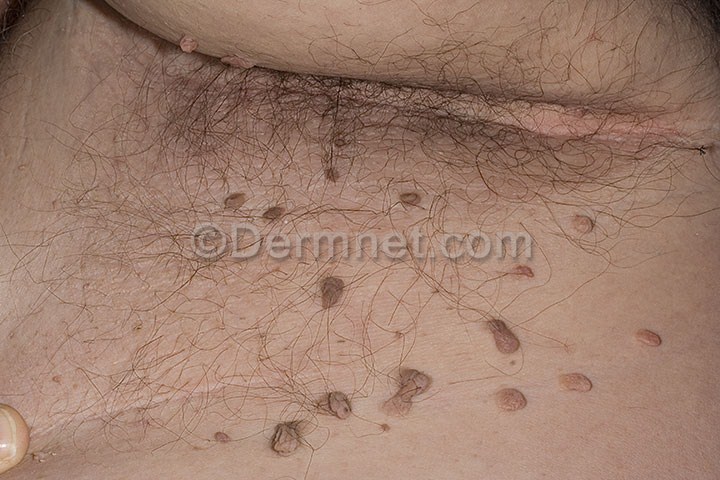
Disease: Seborrheic Keratoses and other Benign Tumors